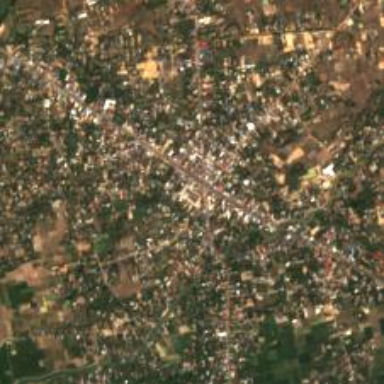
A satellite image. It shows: Town.